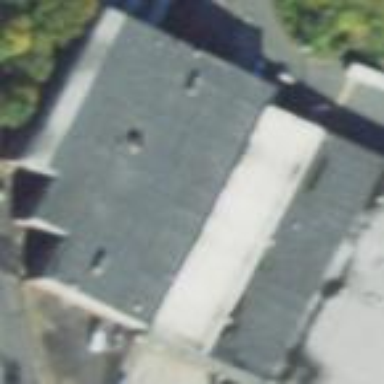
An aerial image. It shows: Warehouse.